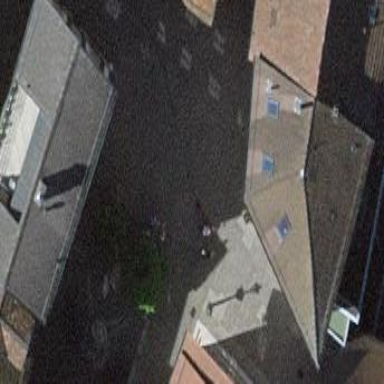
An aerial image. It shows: Pedestrian square with sett surface.